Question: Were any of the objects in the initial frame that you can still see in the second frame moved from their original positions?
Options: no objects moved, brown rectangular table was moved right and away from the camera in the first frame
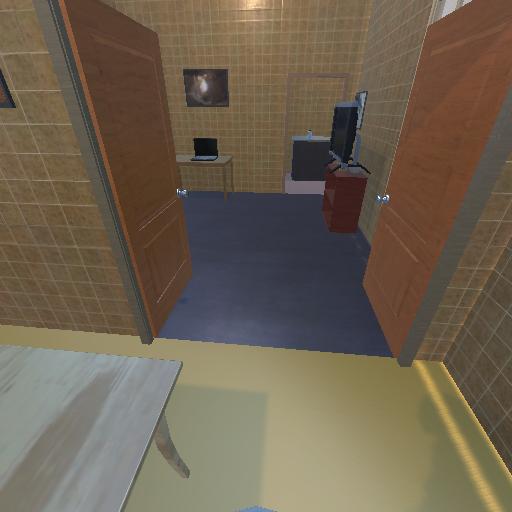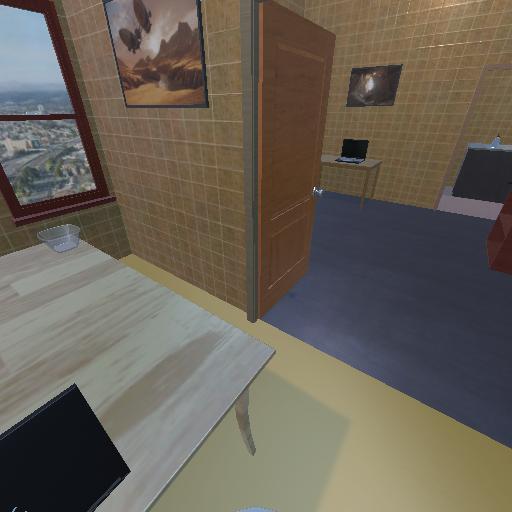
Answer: no objects moved